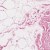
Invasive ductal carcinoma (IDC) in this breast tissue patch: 0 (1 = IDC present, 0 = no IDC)